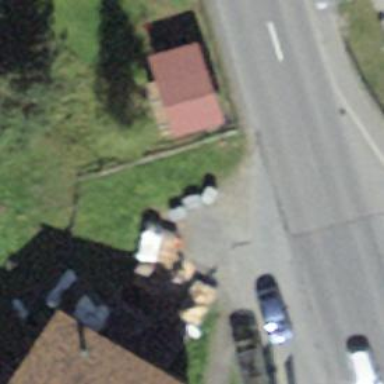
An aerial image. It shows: Bus stop with shelter. It is platform for public transport.